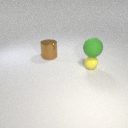
large brown metal cylinder to the left of small yellow rubber sphere